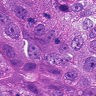
Metastatic tissue present: yes